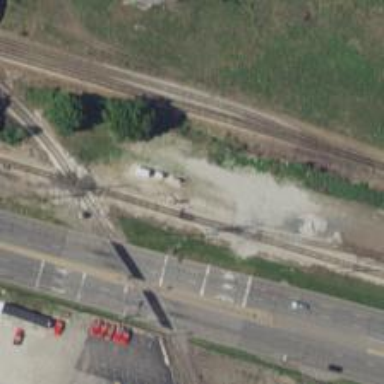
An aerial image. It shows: Junction on the railway.